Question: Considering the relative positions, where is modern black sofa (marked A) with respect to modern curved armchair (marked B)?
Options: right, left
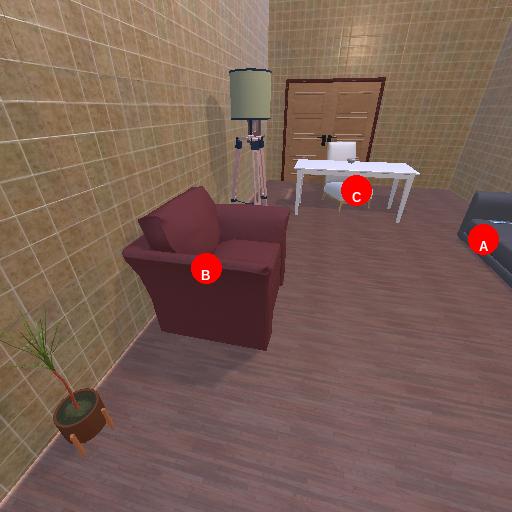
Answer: right